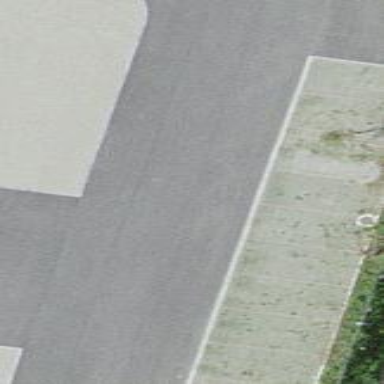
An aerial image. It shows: Parking area with surface.